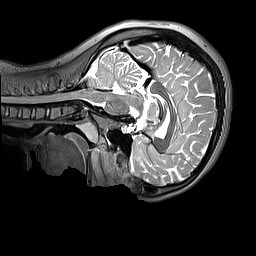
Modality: T2w
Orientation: sagittal
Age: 12
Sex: female
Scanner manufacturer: siemens
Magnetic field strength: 3 T
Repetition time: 3.2 s
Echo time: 0.408 s